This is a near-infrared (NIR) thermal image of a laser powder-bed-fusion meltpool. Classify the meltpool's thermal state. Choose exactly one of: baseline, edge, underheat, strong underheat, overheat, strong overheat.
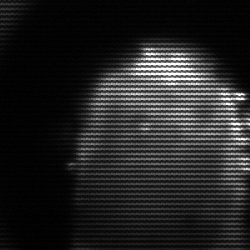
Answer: baseline